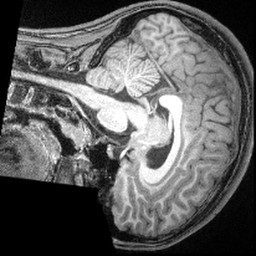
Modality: T1w
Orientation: sagittal
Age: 13
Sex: male
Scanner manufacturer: siemens
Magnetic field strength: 3 T
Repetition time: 2.4 s
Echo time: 0.00374 s